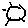
Label: sun